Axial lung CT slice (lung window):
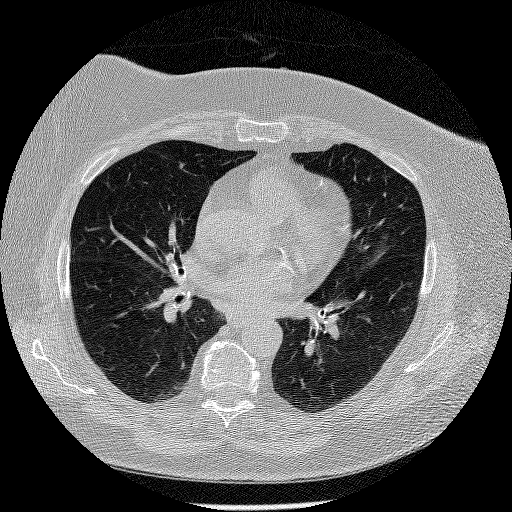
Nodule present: no